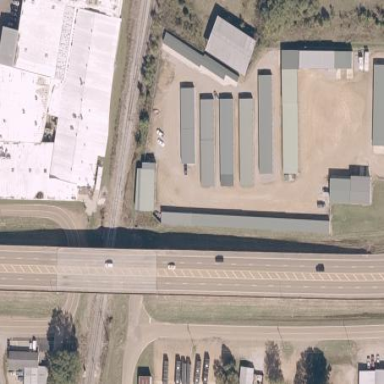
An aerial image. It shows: Area used for garages with storage rental services available.